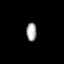
Tissue: prostate
Cell type: Epithelial cells
Senescence score: 0.2912
Nuclear area (px): 183
Mean DAPI intensity: 167.557